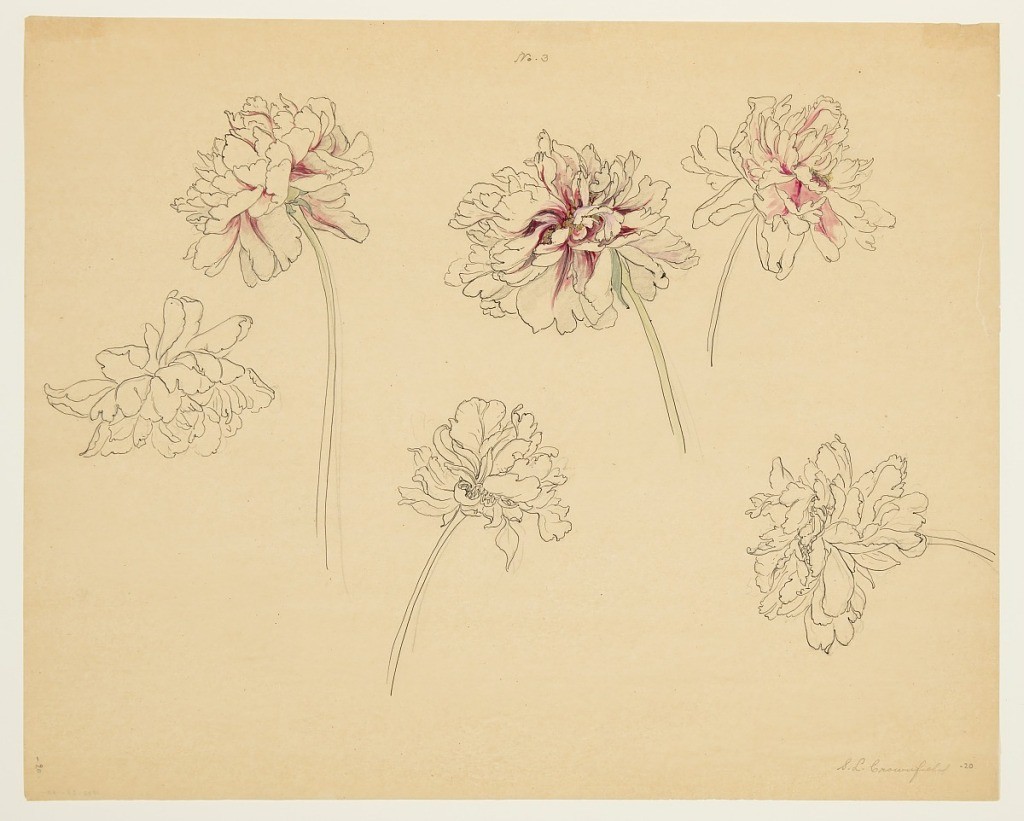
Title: Study of Peonies
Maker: Sophia L. Crownfield, American, 1862–1929
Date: early 20th century
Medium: Pen and ink, graphite, brush and watercolor on tracing paper
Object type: Drawing
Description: Horizontal sheet depicting studies of peonies in graphite, some with gouache coloring on petals.